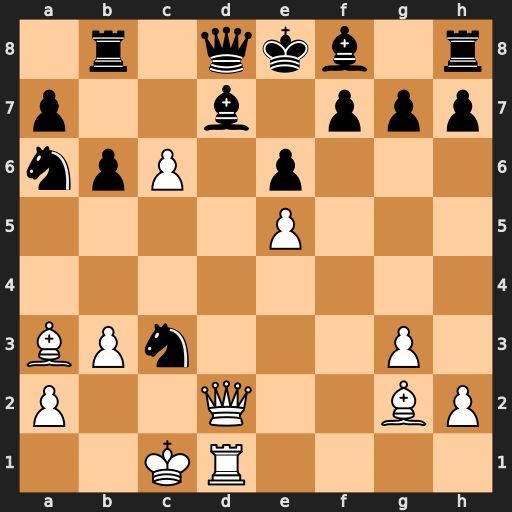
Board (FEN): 1r1qkb1r/p2b1ppp/npP1p3/4P3/8/BPn3P1/P2Q2BP/2KR4
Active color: w
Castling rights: k
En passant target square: -
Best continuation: cxd7+ Qxd7 Qxd7#